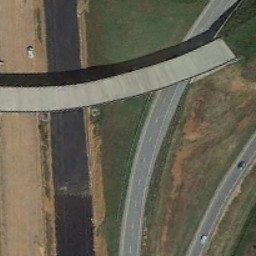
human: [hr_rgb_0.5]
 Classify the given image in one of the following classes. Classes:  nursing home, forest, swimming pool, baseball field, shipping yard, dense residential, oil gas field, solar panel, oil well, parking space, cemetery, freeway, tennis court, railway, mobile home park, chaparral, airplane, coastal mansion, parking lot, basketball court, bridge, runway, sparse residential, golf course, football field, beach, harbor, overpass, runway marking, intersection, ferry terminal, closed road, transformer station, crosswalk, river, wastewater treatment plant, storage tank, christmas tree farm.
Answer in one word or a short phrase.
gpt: overpass